Question: What is the value of this measurement?
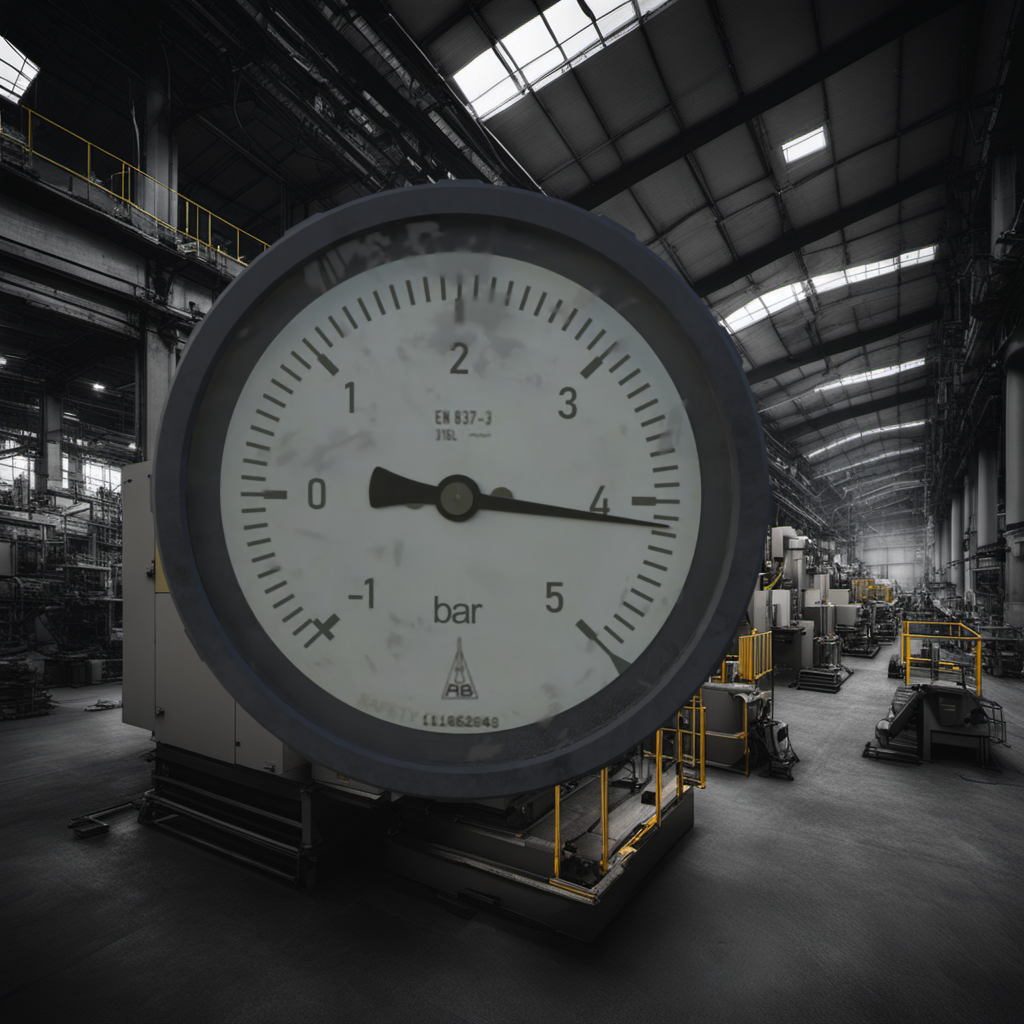
Answer: The result is 4.17
Question: What is the range of this measurement?
Answer: The range is from -1 to 5
Question: What is the minimum and maximum value range of this measurement?
Answer: The minimum value is -1 and the maximum value is 5